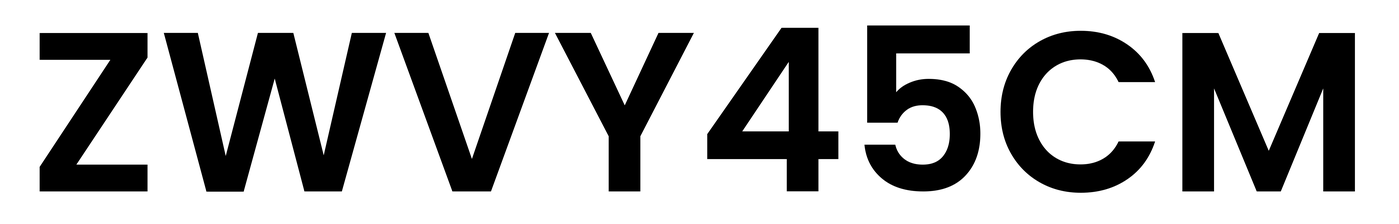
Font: Poppins-SemiBold